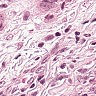
Metastatic tissue present: no